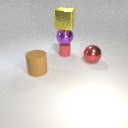
small red rubber cylinder to the left of large red metal sphere